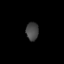
Tissue: lung
Cell type: Epithelial cells
Senescence score: 0.5487
Nuclear area (px): 221
Mean DAPI intensity: 70.158